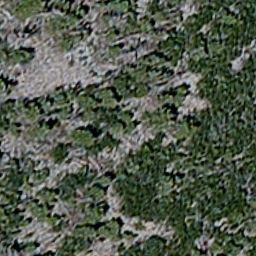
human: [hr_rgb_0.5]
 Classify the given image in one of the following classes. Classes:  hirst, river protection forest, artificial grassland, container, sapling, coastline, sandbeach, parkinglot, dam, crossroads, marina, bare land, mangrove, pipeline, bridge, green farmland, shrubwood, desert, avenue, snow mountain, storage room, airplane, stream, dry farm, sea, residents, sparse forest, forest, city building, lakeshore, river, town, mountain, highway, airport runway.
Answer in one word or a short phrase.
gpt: sparse forest